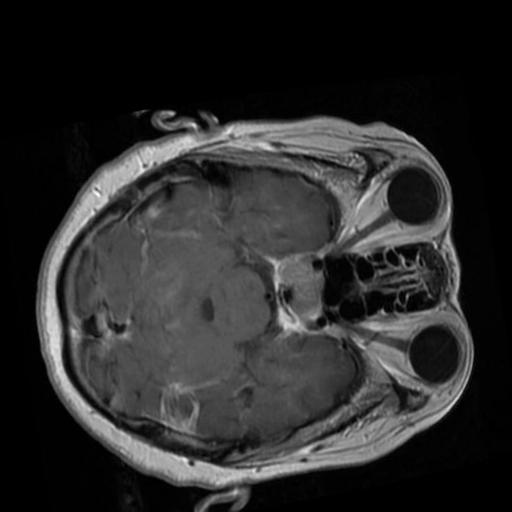
Label: brain_tumor